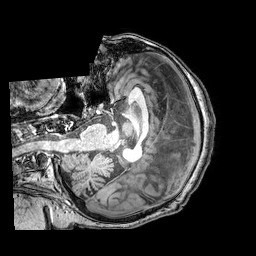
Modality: T1w
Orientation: axial
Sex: female
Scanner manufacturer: philips
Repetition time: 0.008279 s
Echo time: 0.00383 s